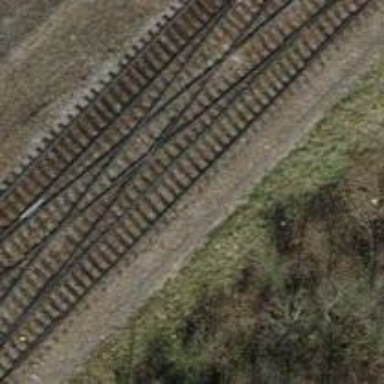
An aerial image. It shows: Railway crossing.